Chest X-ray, PA view. Patient: 51 years old, sex F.
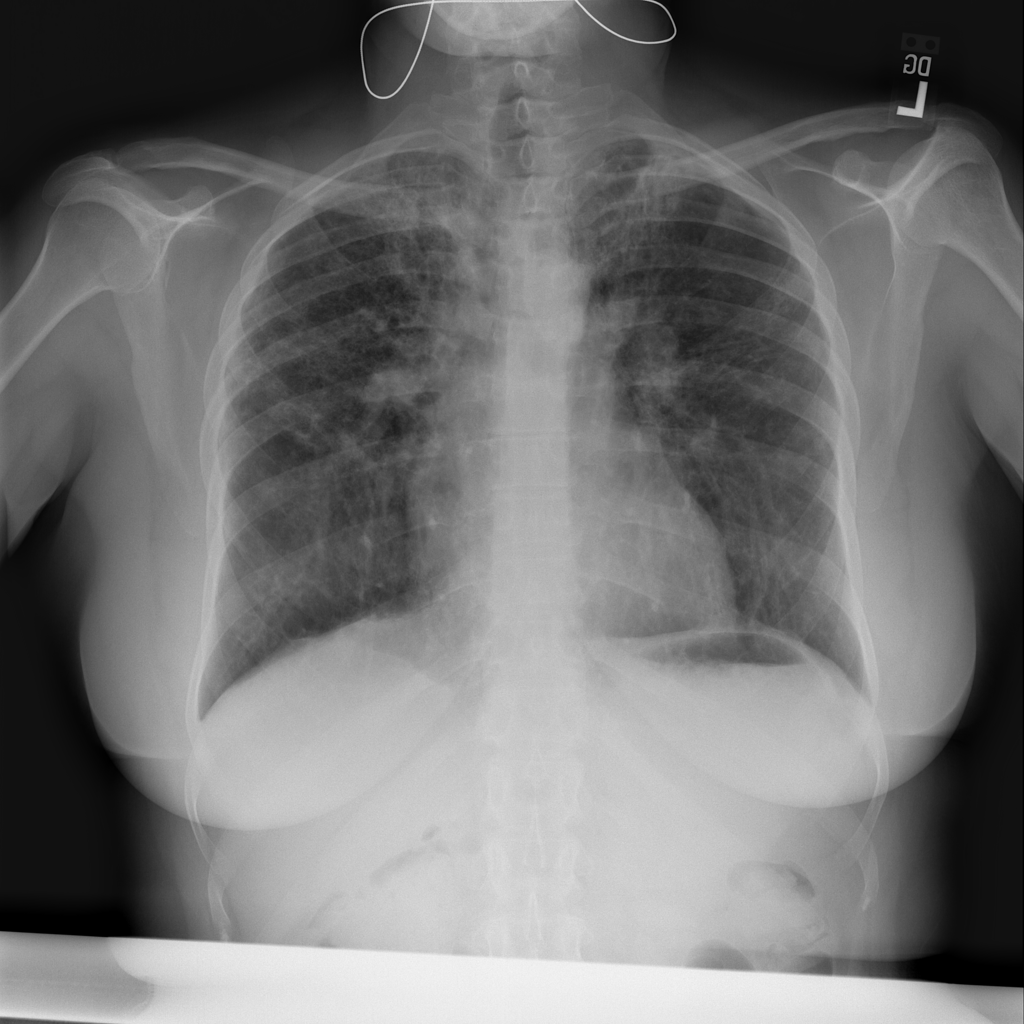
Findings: No Finding